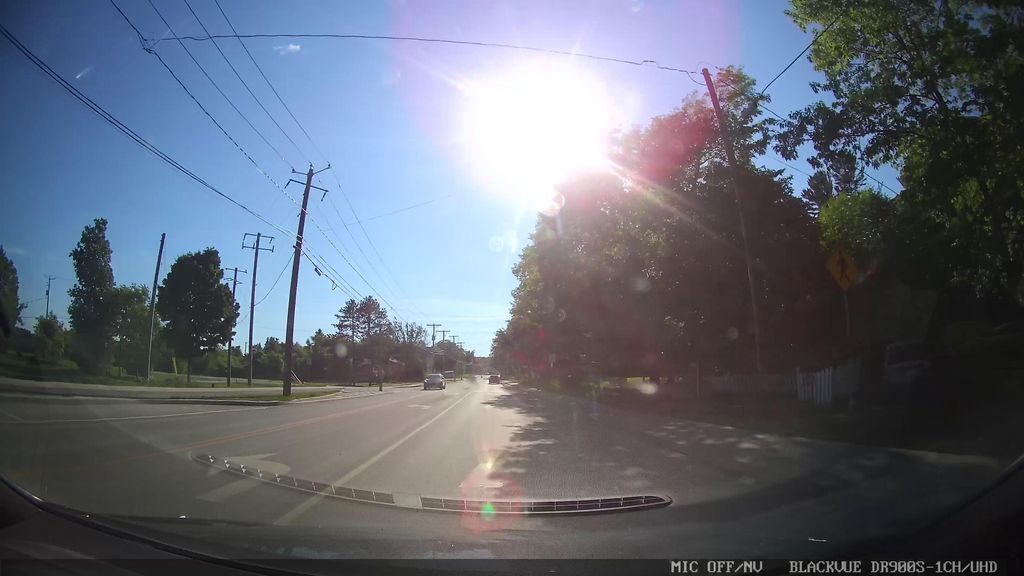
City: ottawa-gatineau